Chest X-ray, AP view. Patient: 41 years old, sex M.
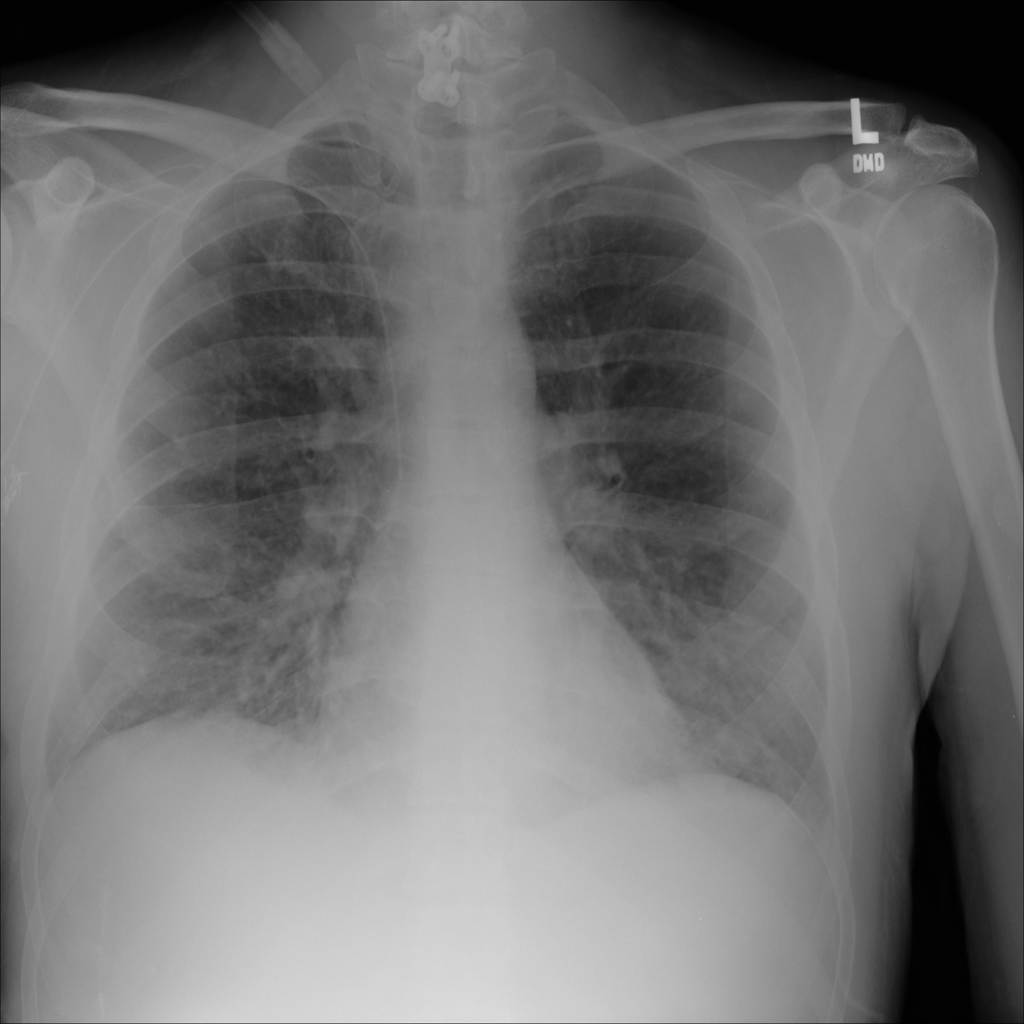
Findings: No Finding